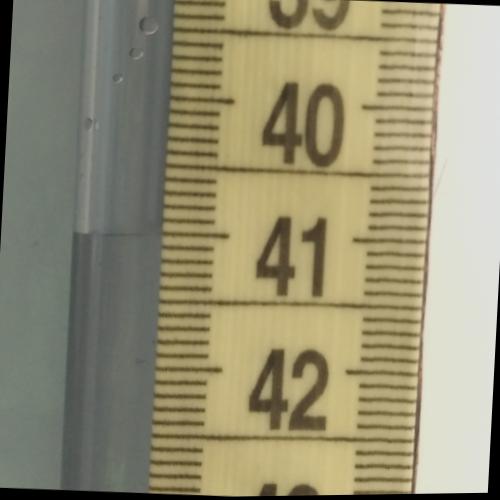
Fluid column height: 41.0 cm